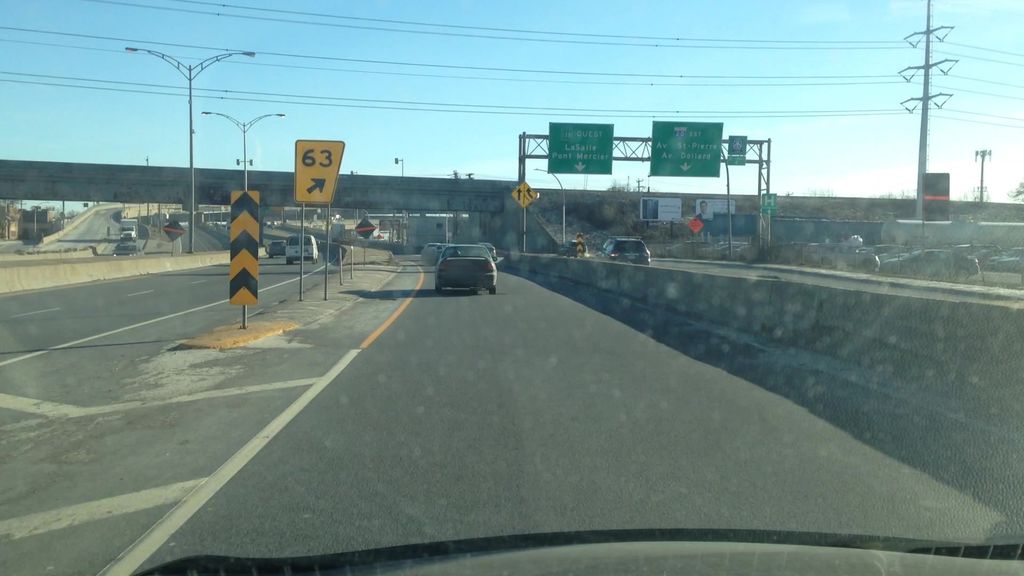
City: montreal